Field crop: maize
Growth stage: 2
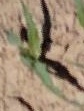
Species: maize